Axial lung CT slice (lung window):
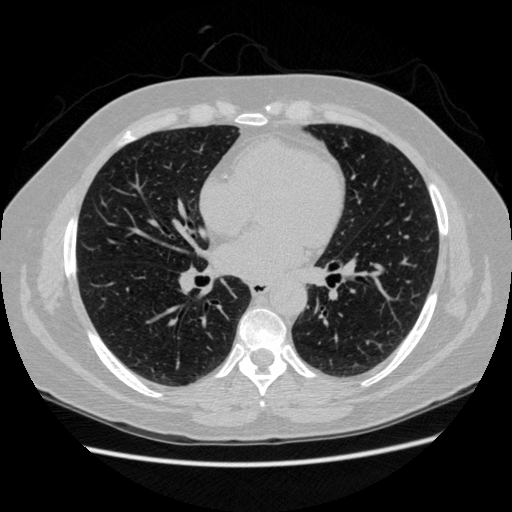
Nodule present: no